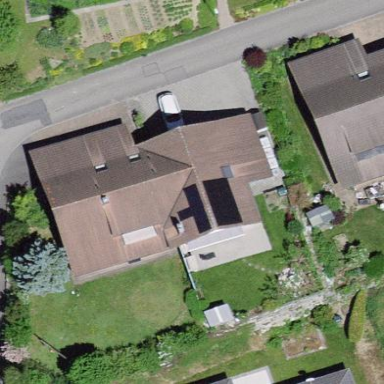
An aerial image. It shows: Residential building.